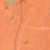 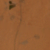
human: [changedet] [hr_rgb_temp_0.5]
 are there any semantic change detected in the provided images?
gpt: The size of the green area on the upper left has increased.